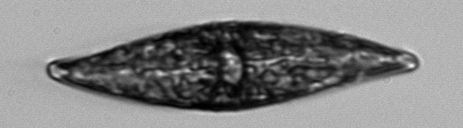
Label: Pleurosigma